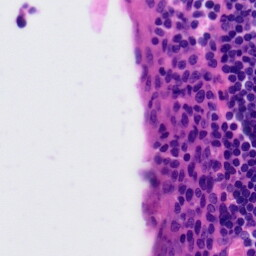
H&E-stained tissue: Tonsil